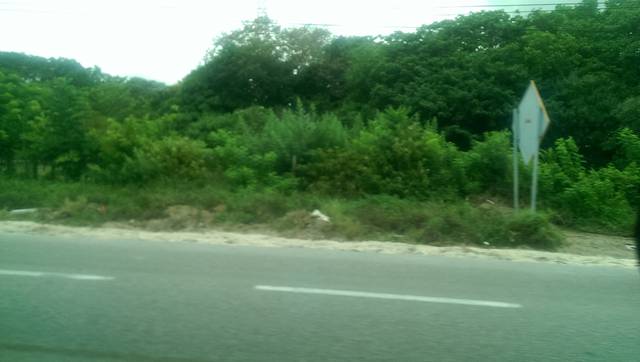
Region: Mexico
Coordinates: 20.979, -86.86